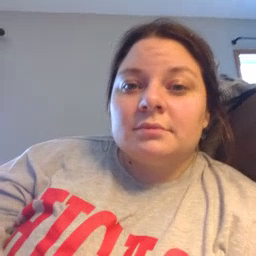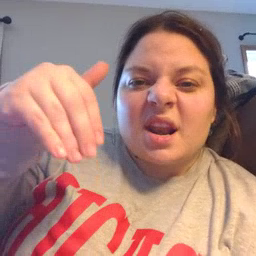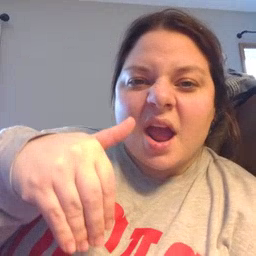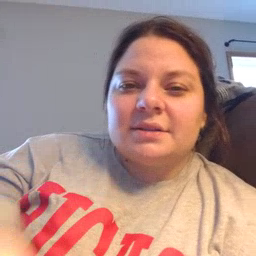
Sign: night